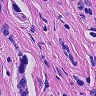
Metastatic tissue present: yes